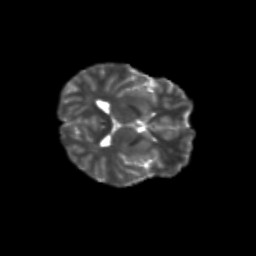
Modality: T2w
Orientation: axial
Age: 11
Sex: male
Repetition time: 9.4 s
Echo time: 0.089 s